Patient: sex F, age 67
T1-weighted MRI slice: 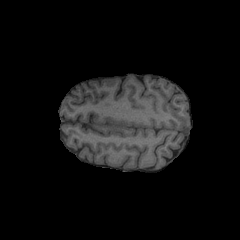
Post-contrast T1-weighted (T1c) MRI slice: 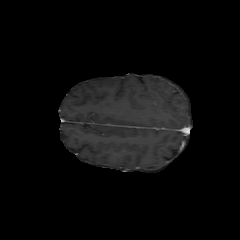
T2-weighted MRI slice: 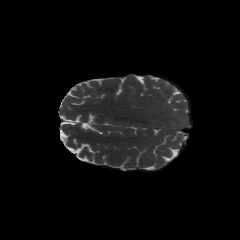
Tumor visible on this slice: no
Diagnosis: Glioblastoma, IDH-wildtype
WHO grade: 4